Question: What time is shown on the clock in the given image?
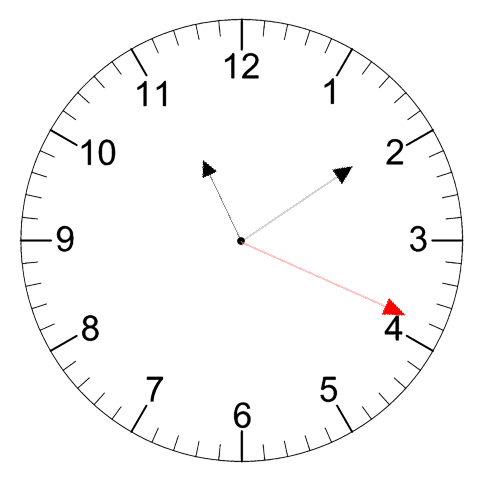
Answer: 11:09:19